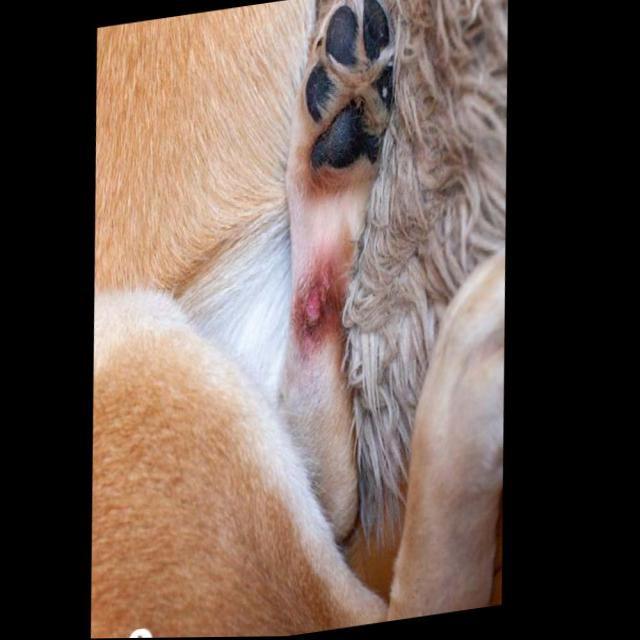
Canine ringworm (Dermatophytosis) — fungal infection caused by Microsporum or Trichophyton. Presents with circular alopecia, scaling, crusting, and broken hairs.